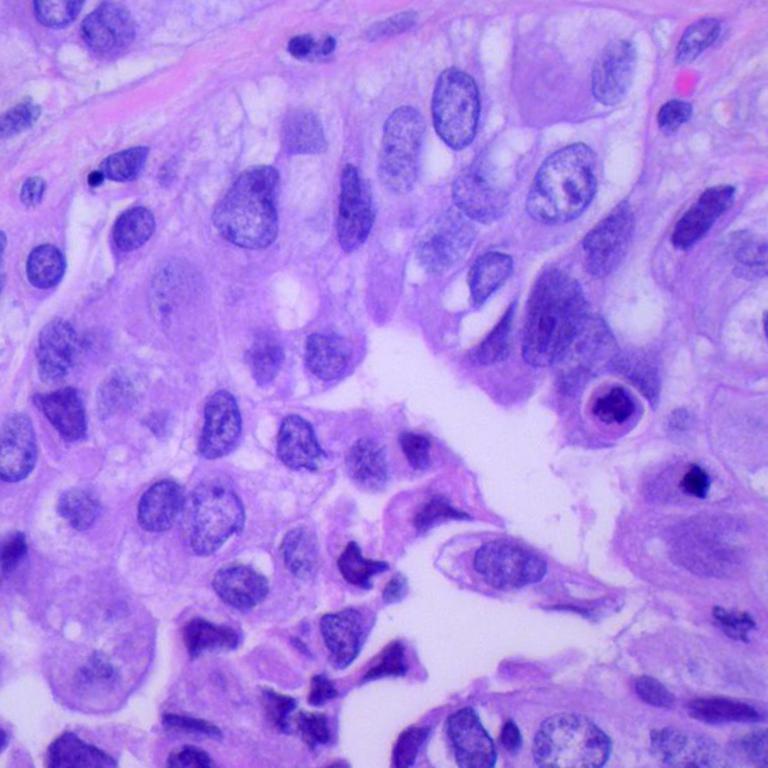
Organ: lung
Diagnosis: adenocarcinomas